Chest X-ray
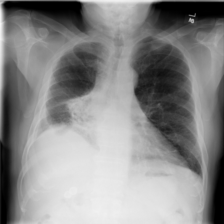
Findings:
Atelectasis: negative
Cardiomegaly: negative
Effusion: negative
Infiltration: negative
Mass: negative
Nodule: negative
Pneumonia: negative
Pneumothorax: negative
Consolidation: negative
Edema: negative
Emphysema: negative
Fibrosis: negative
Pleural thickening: positive
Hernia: negative